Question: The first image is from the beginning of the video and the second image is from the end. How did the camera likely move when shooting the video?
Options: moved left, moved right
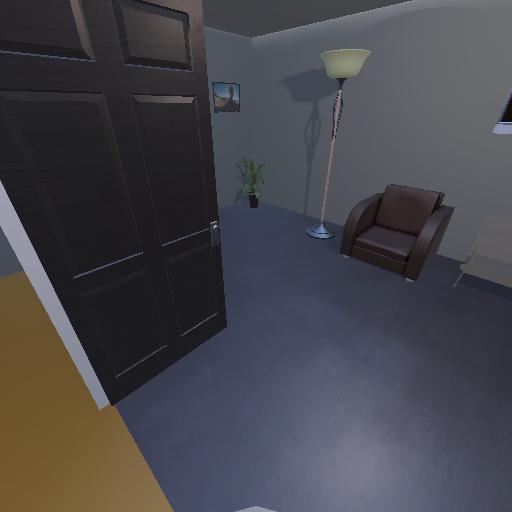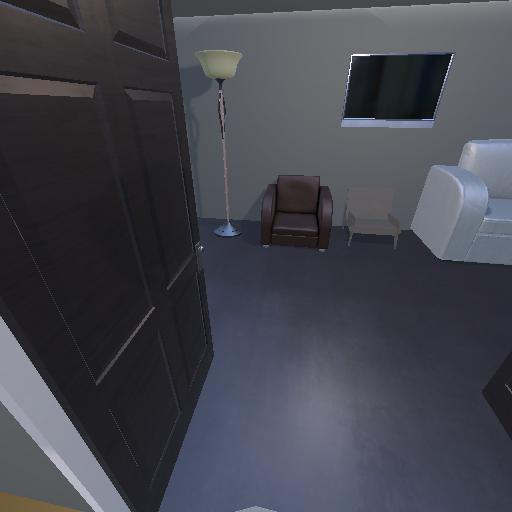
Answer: moved left